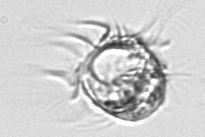
Label: Leegaardiella_ovalis